Field crop: maize
Growth stage: 2
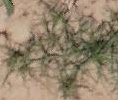
Species: salsola